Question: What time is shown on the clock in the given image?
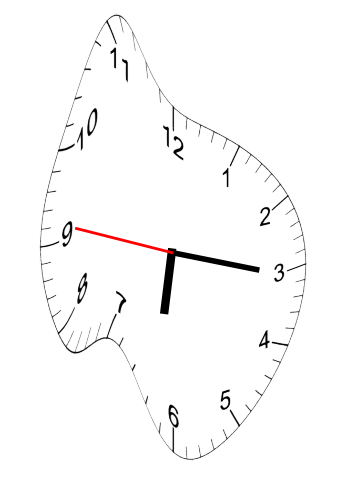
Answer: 06:15:46